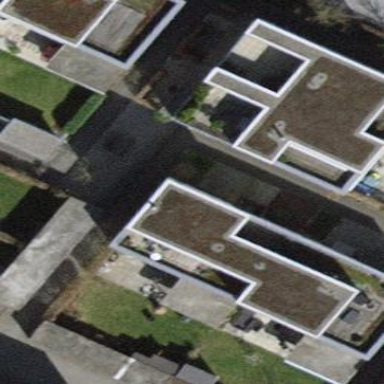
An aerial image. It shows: Building with flat roof.